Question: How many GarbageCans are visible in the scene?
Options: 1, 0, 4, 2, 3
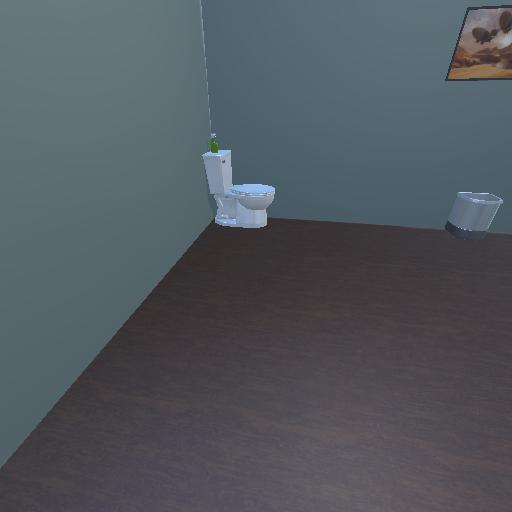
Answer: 1